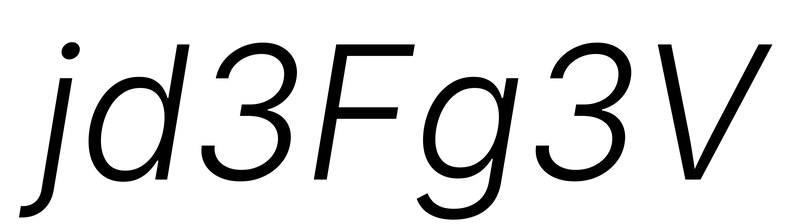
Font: Inter-Italic_Light_Italic